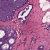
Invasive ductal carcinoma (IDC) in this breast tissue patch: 0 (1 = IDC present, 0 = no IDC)